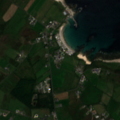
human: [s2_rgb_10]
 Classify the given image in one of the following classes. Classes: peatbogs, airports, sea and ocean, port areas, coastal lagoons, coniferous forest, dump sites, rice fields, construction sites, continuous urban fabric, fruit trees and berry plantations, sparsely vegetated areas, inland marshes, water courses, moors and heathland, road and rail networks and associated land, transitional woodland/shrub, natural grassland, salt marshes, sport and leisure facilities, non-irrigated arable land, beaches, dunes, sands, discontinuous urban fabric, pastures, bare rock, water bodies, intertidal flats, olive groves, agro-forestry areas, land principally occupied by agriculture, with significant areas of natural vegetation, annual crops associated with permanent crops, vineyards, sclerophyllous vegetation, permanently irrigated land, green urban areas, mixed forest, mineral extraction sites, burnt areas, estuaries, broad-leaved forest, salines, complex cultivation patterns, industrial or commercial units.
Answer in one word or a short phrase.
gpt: pastures, moors and heathland, sea and ocean